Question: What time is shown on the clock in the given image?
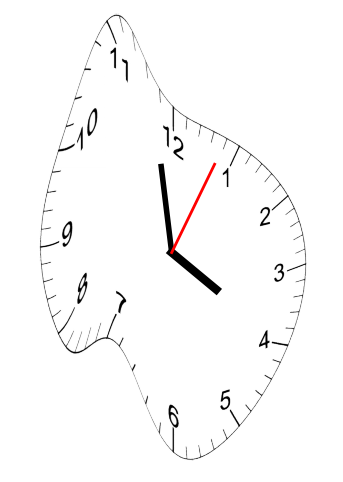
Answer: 03:58:04